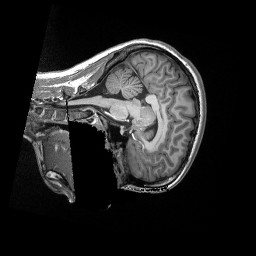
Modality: T1w
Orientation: sagittal
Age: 20
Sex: female
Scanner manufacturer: siemens
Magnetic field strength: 3 T
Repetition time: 2.3 s
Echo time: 0.00298 s